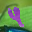
Label: 4